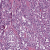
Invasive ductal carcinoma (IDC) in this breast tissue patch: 1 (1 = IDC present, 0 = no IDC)